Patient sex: F
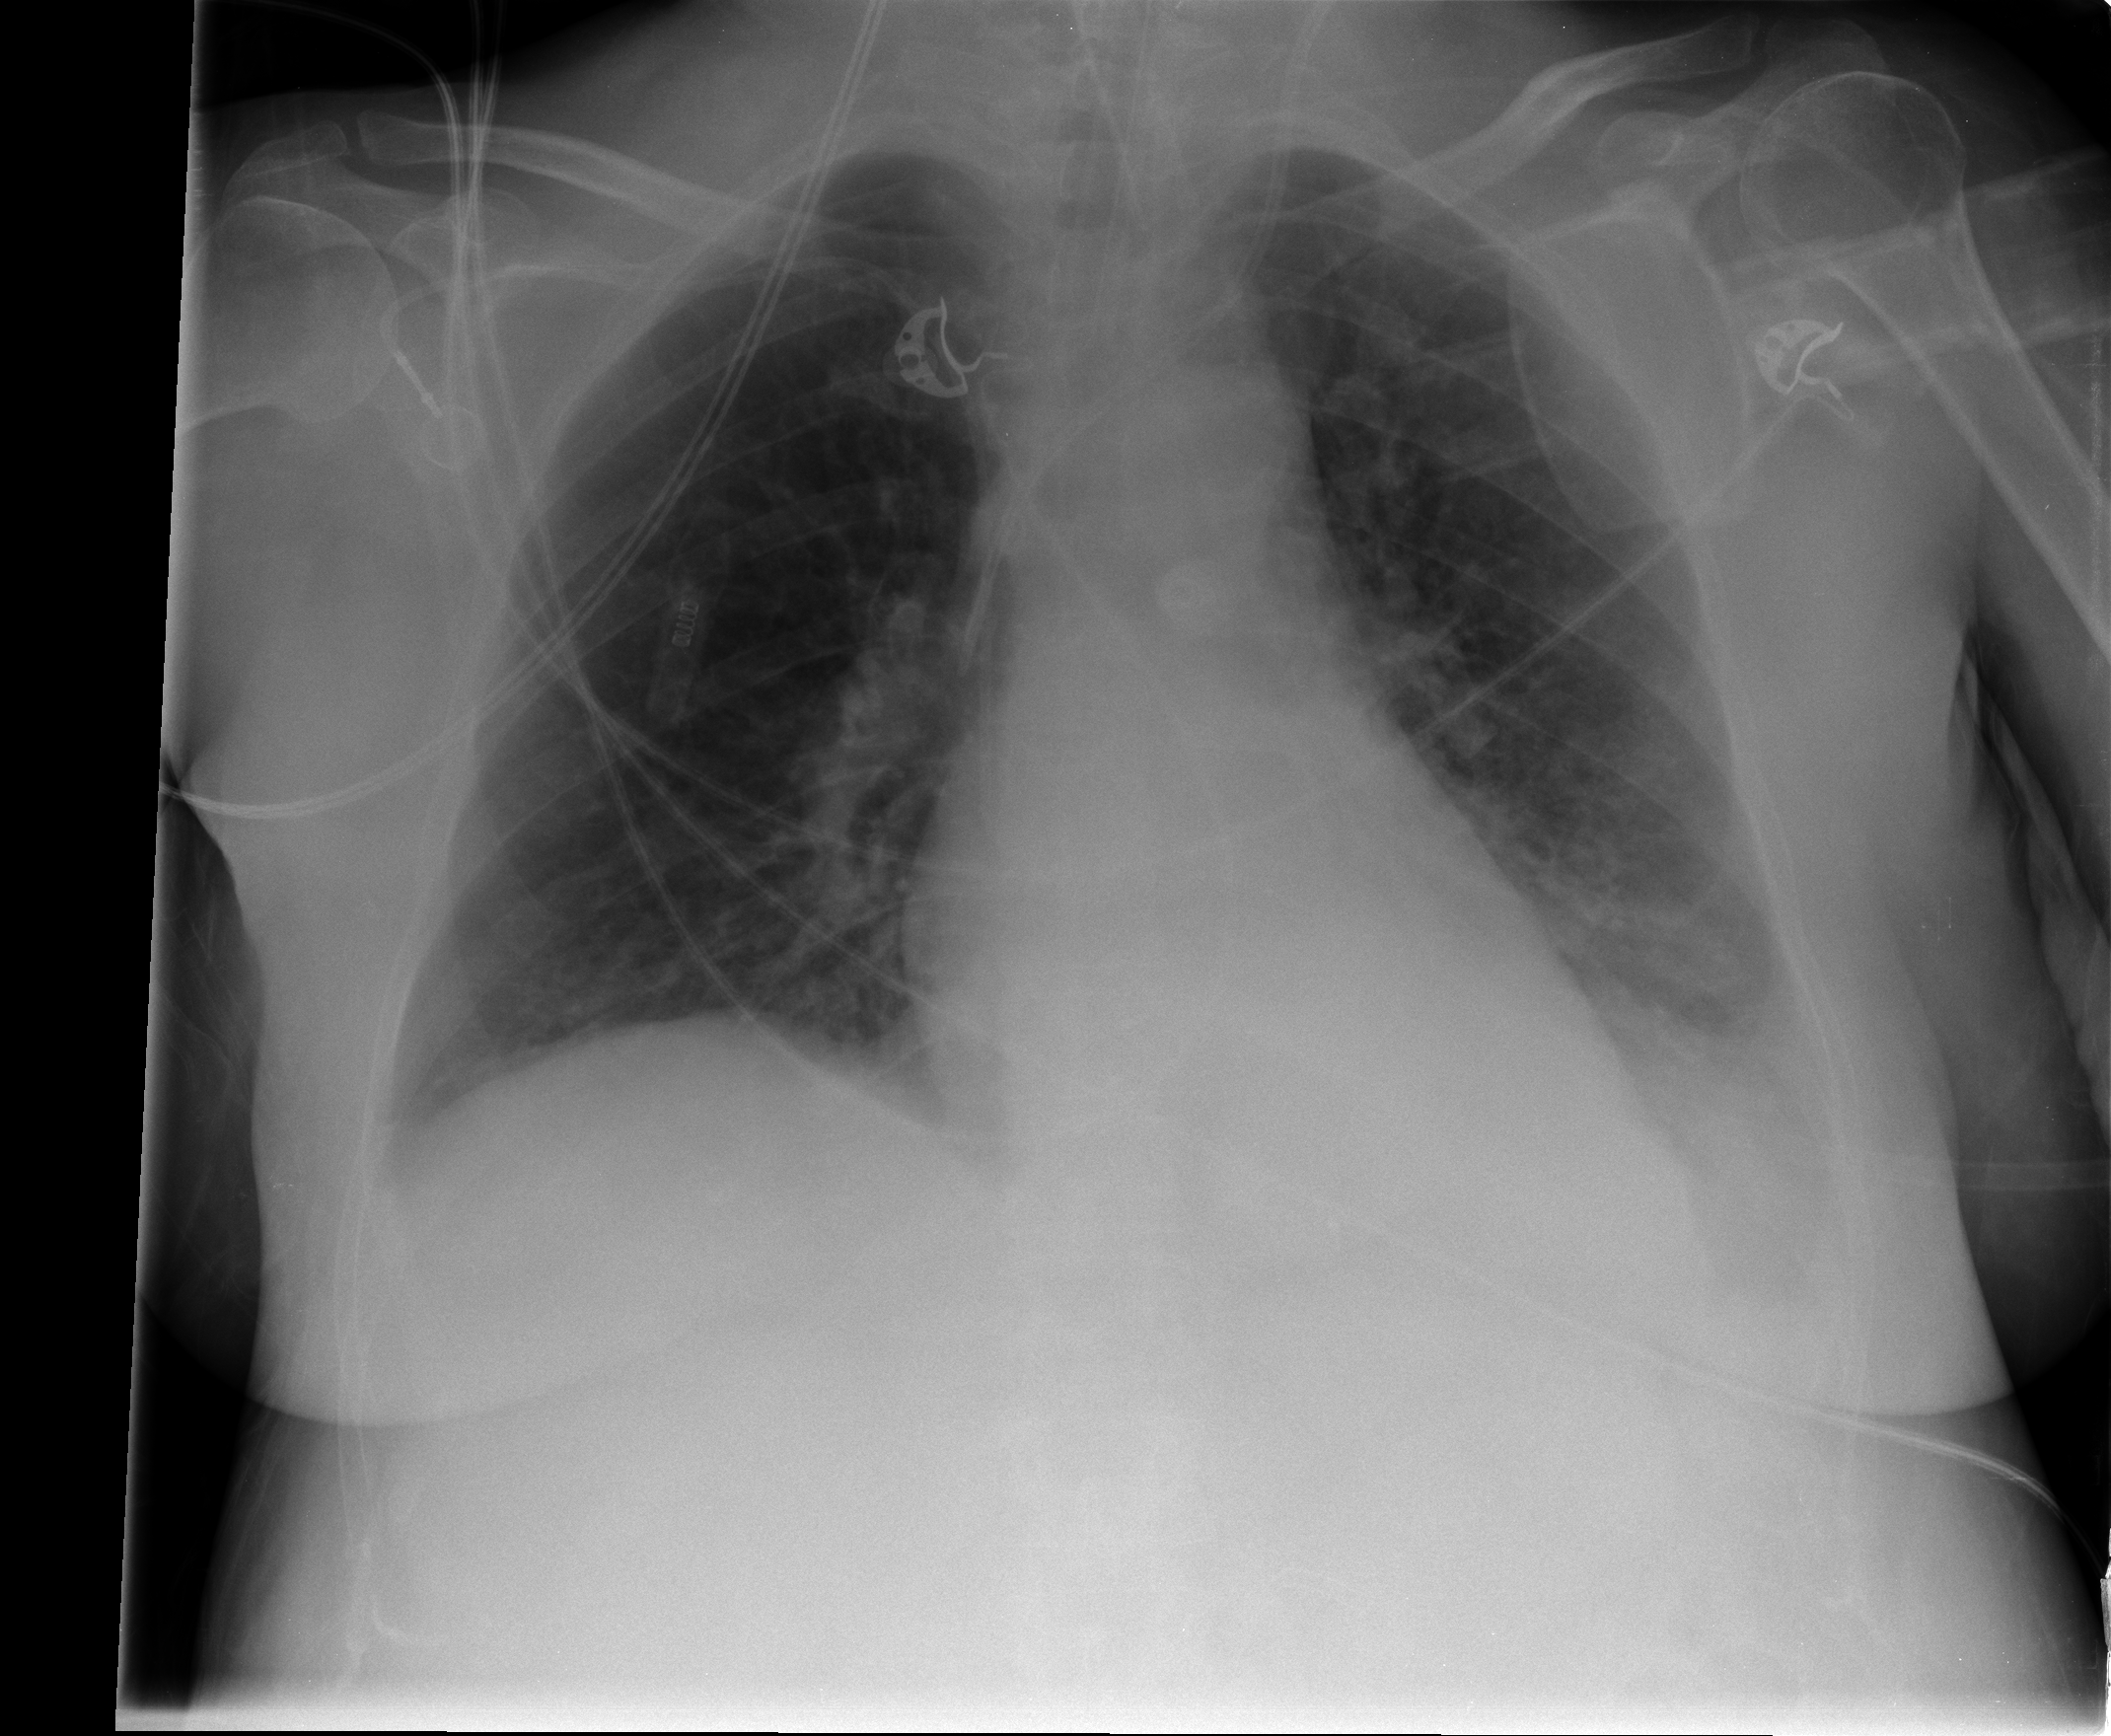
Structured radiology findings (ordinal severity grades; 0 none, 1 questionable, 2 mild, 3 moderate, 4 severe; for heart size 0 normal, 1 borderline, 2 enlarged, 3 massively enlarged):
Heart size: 1
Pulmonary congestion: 0
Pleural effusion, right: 0
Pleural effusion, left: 2
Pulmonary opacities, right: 0
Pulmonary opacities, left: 3
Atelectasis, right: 0
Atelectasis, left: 2